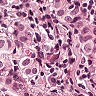
Metastatic tissue present: yes